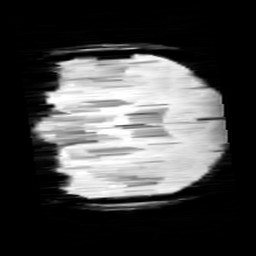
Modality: minIP
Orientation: coronal
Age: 10
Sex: female
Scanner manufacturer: siemens
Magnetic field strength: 3 T
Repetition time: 0.027 s
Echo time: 0.02 s